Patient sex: M
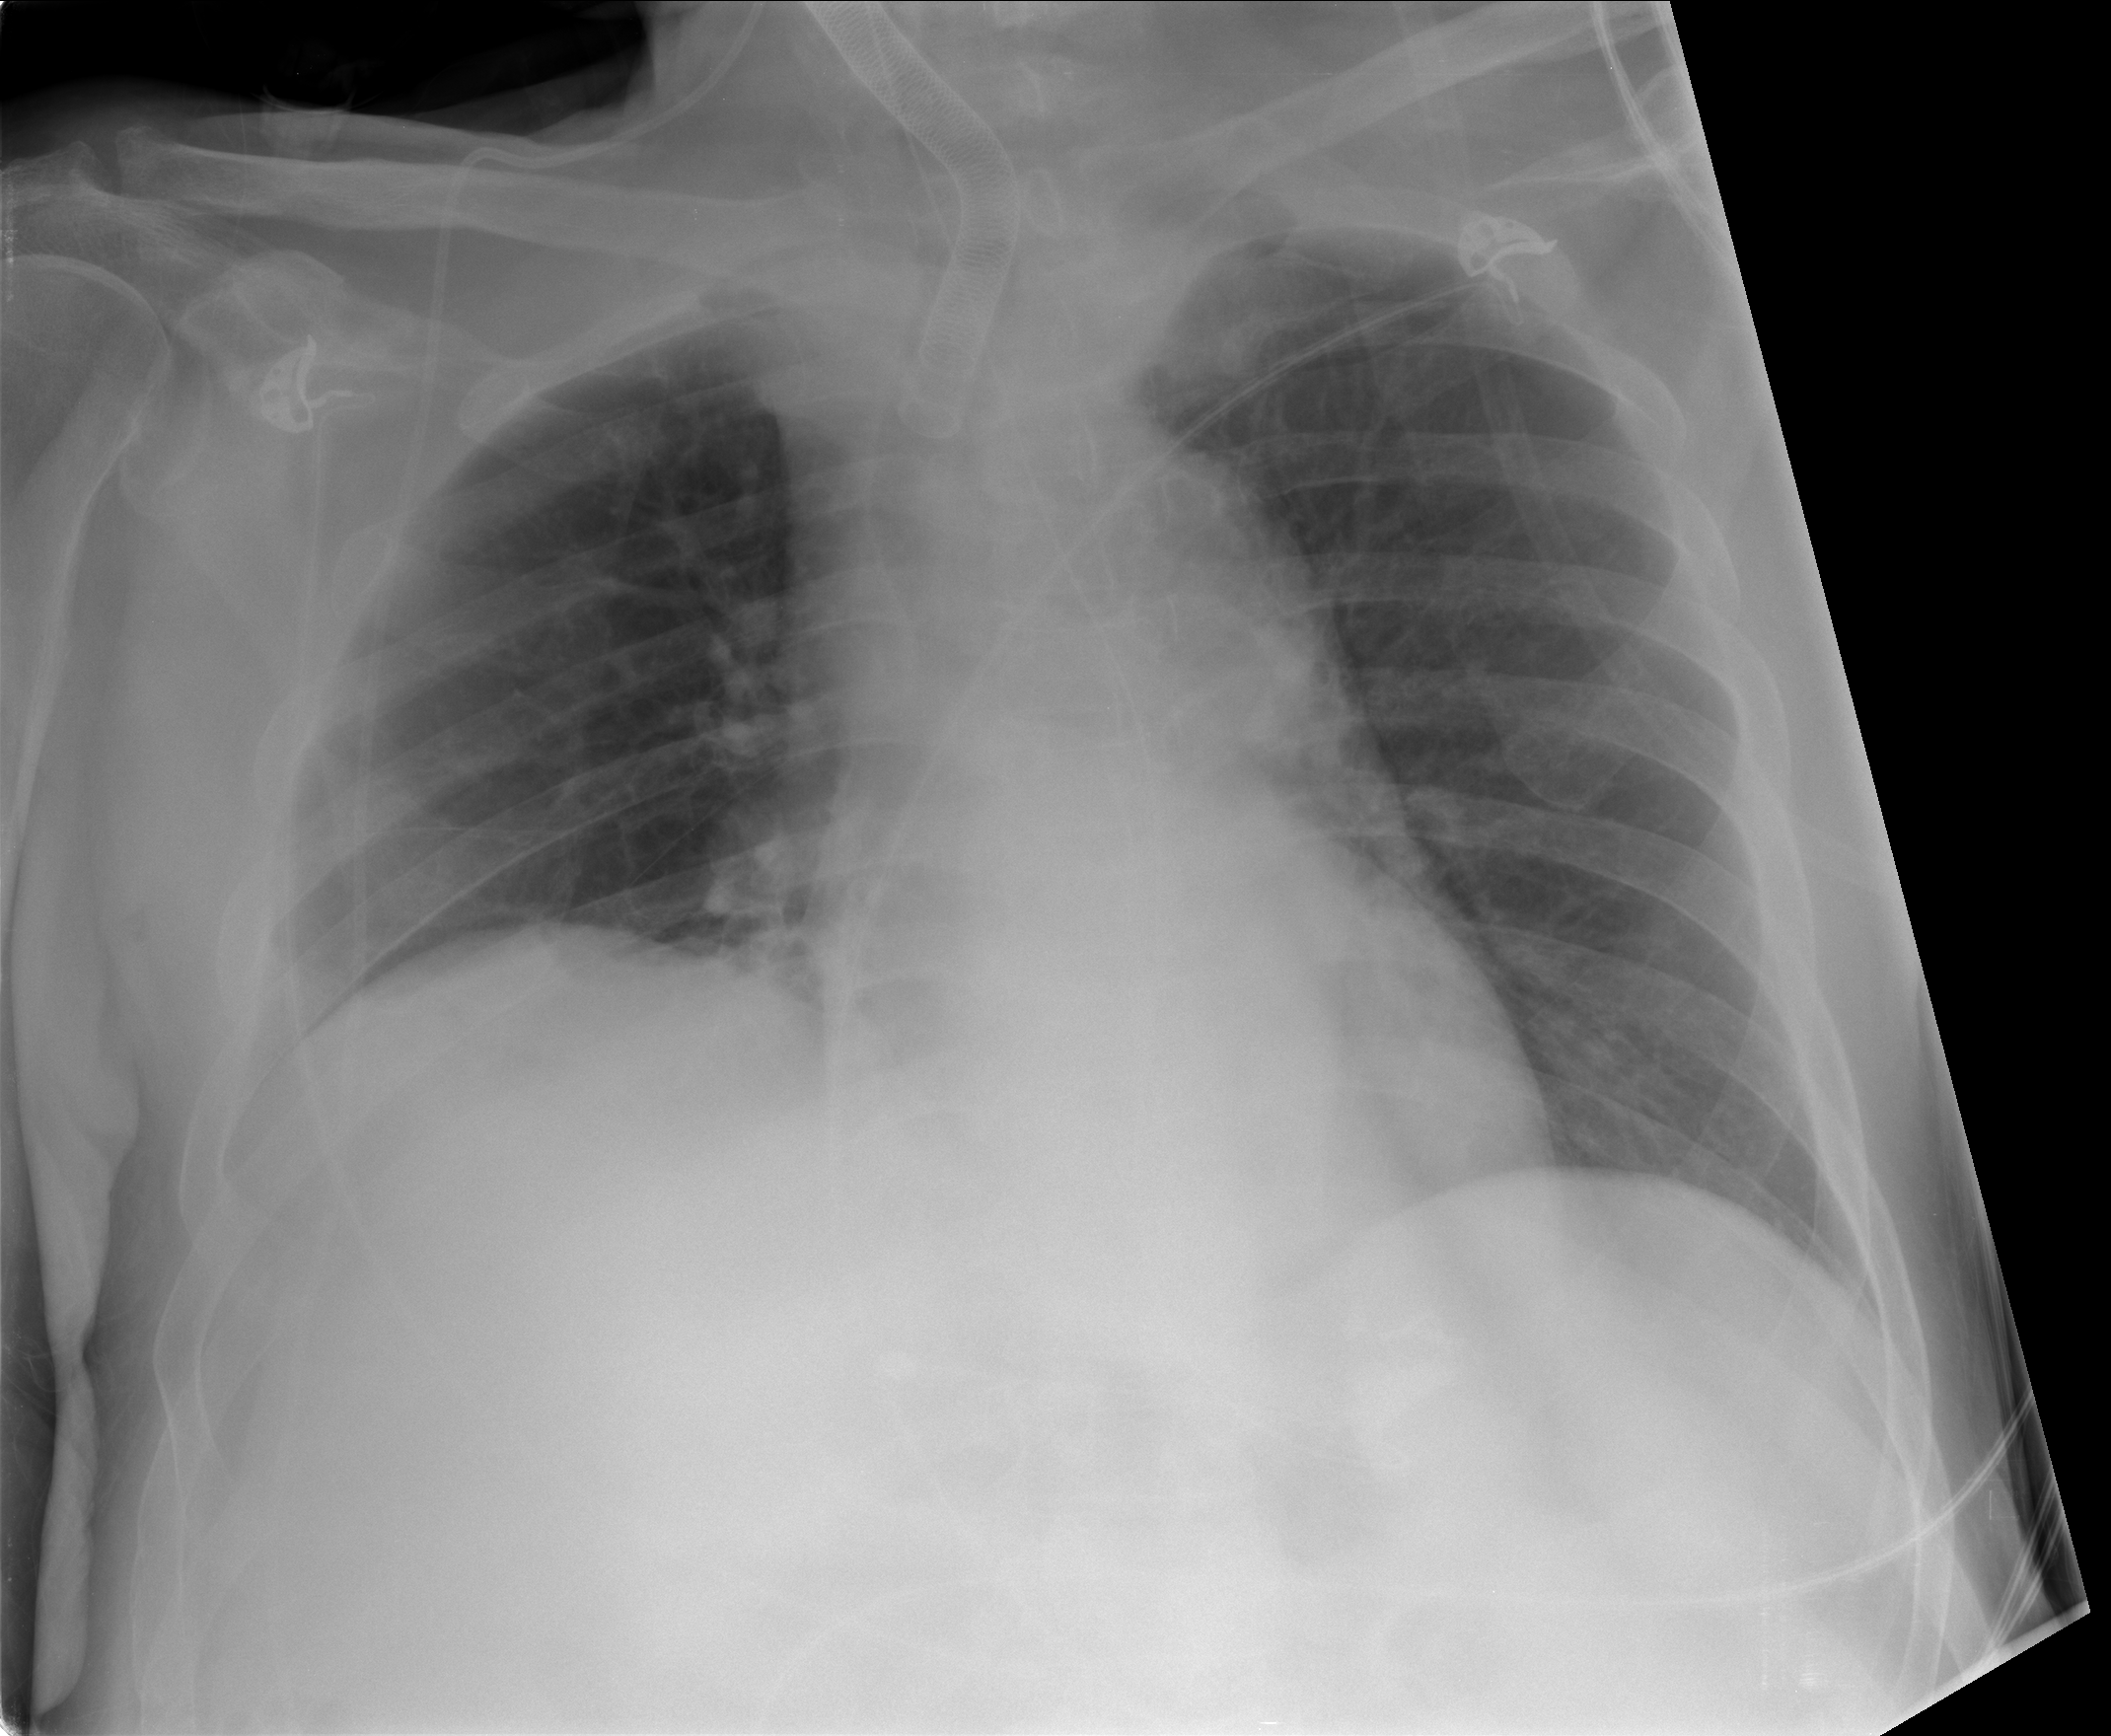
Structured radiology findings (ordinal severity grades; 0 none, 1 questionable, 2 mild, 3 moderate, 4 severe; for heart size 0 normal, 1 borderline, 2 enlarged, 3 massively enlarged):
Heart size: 0
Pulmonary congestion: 0
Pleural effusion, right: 0
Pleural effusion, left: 0
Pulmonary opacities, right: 0
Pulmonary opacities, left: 0
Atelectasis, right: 2
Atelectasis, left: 0